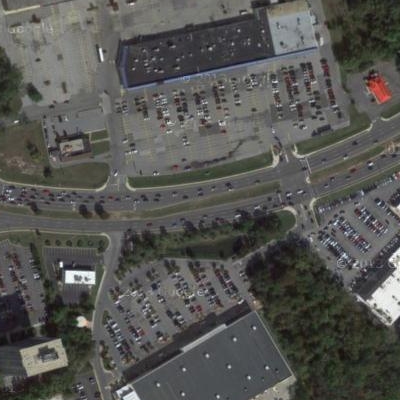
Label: gParking